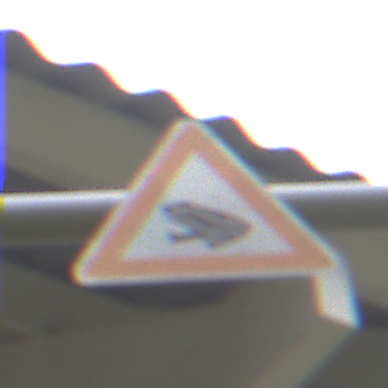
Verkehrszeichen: AmphibienwanderungRechts
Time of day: Midday
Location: Outdoor (Urban)
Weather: Overcast
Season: NotSpecified
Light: Natural